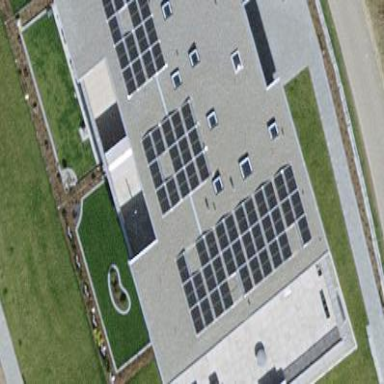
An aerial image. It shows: Solar power generator.